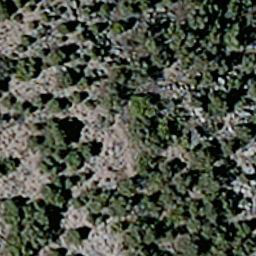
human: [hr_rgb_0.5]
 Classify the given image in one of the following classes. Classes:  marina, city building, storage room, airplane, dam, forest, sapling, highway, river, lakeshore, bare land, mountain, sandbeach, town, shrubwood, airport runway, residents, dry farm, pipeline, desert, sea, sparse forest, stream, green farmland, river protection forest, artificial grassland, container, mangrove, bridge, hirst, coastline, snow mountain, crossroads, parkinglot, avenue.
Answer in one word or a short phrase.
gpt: sparse forest